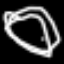
Label: angel